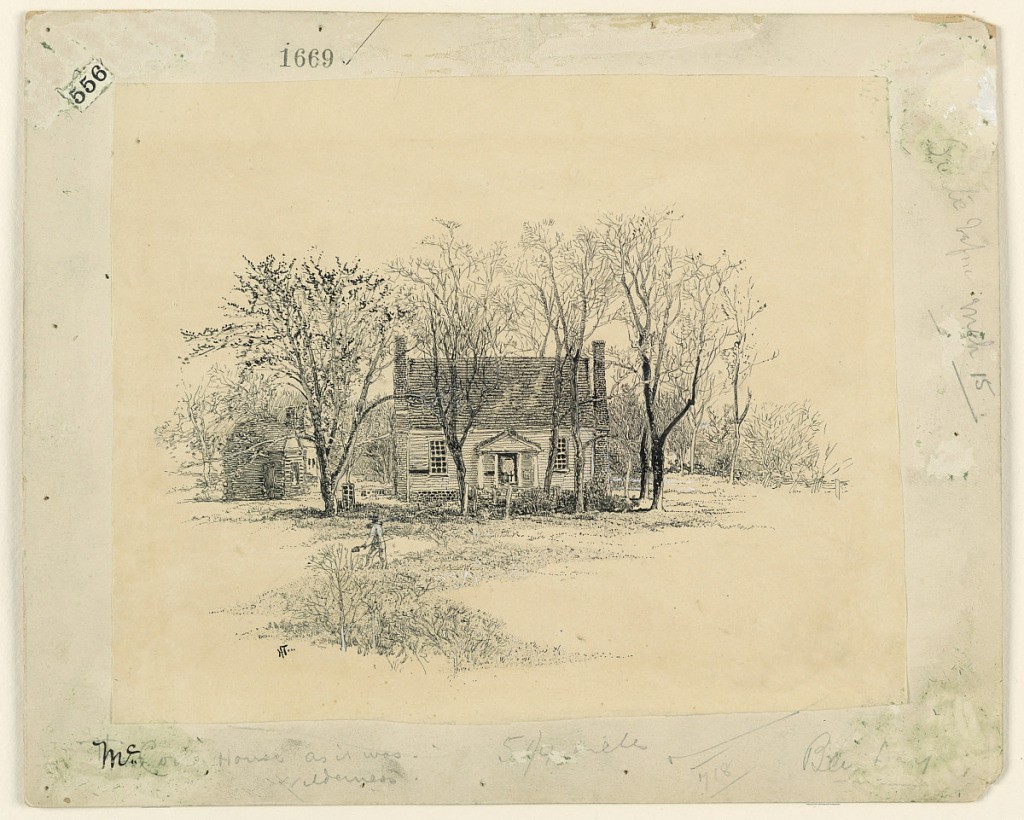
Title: McCool's Farmhouse
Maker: Harry Fenn, American, 1845–1911
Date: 1887
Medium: Pen and ink on cream paper
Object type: Drawing
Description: View of a small farmhouse with a steep roof.